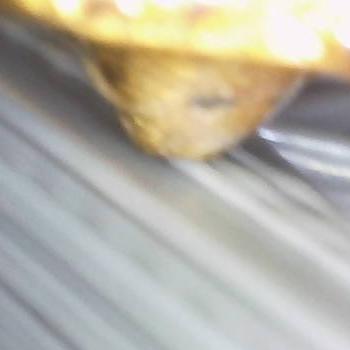
Flow rate: 48%